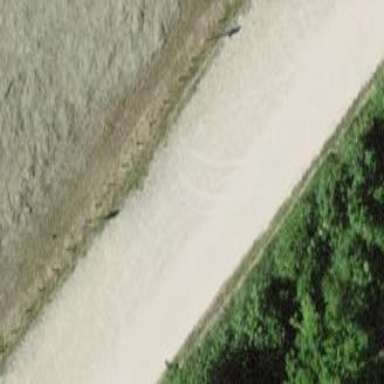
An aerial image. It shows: Parking area with fine gravel surface.